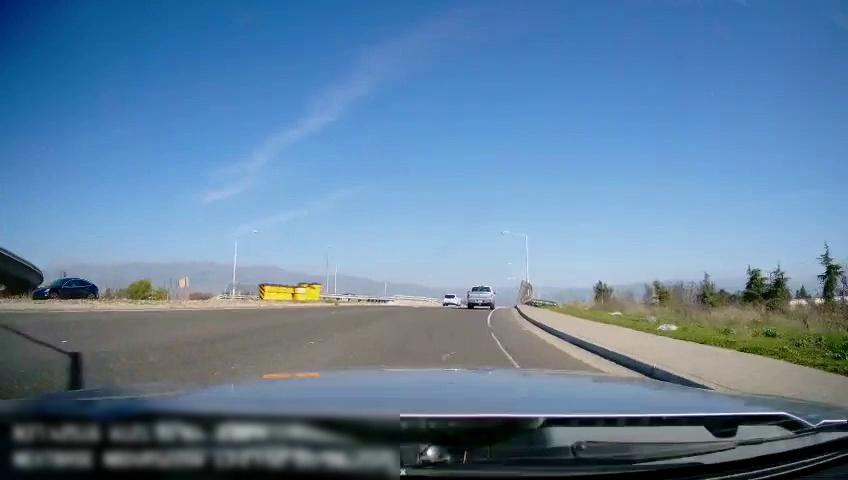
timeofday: Day
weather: Sunny
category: Drivable Space
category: Vehicles | SUV
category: Vehicles | Truck
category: Vehicles | Car
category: Lanes | Current Lane